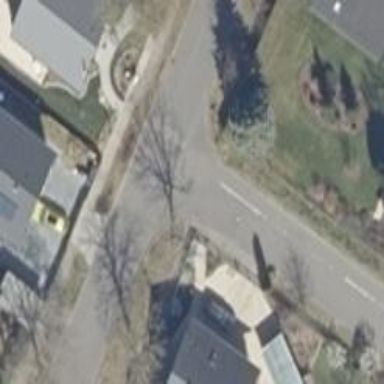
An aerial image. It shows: Residential road with asphalt surface. There is sidewalk on the left side.